Field crop: maize
Growth stage: 2
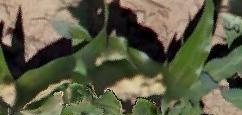
Species: maize